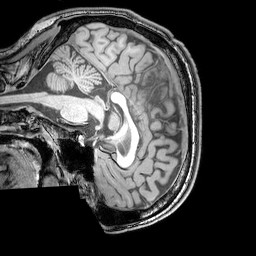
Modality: T1w
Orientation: sagittal
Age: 25
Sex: male
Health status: healthy
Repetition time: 0.081 s
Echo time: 0.037 s